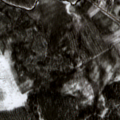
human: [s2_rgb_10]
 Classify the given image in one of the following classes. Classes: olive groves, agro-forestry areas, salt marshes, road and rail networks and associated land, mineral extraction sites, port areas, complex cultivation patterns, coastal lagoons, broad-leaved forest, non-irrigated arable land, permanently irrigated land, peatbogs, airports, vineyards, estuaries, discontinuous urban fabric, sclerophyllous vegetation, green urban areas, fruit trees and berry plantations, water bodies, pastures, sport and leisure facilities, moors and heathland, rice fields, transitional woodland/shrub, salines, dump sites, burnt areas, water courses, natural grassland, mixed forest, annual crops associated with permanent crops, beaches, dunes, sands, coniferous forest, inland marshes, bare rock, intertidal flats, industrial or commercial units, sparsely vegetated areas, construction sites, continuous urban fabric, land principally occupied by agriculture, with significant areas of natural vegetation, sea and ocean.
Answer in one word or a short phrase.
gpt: coniferous forest, mixed forest, peatbogs